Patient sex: M
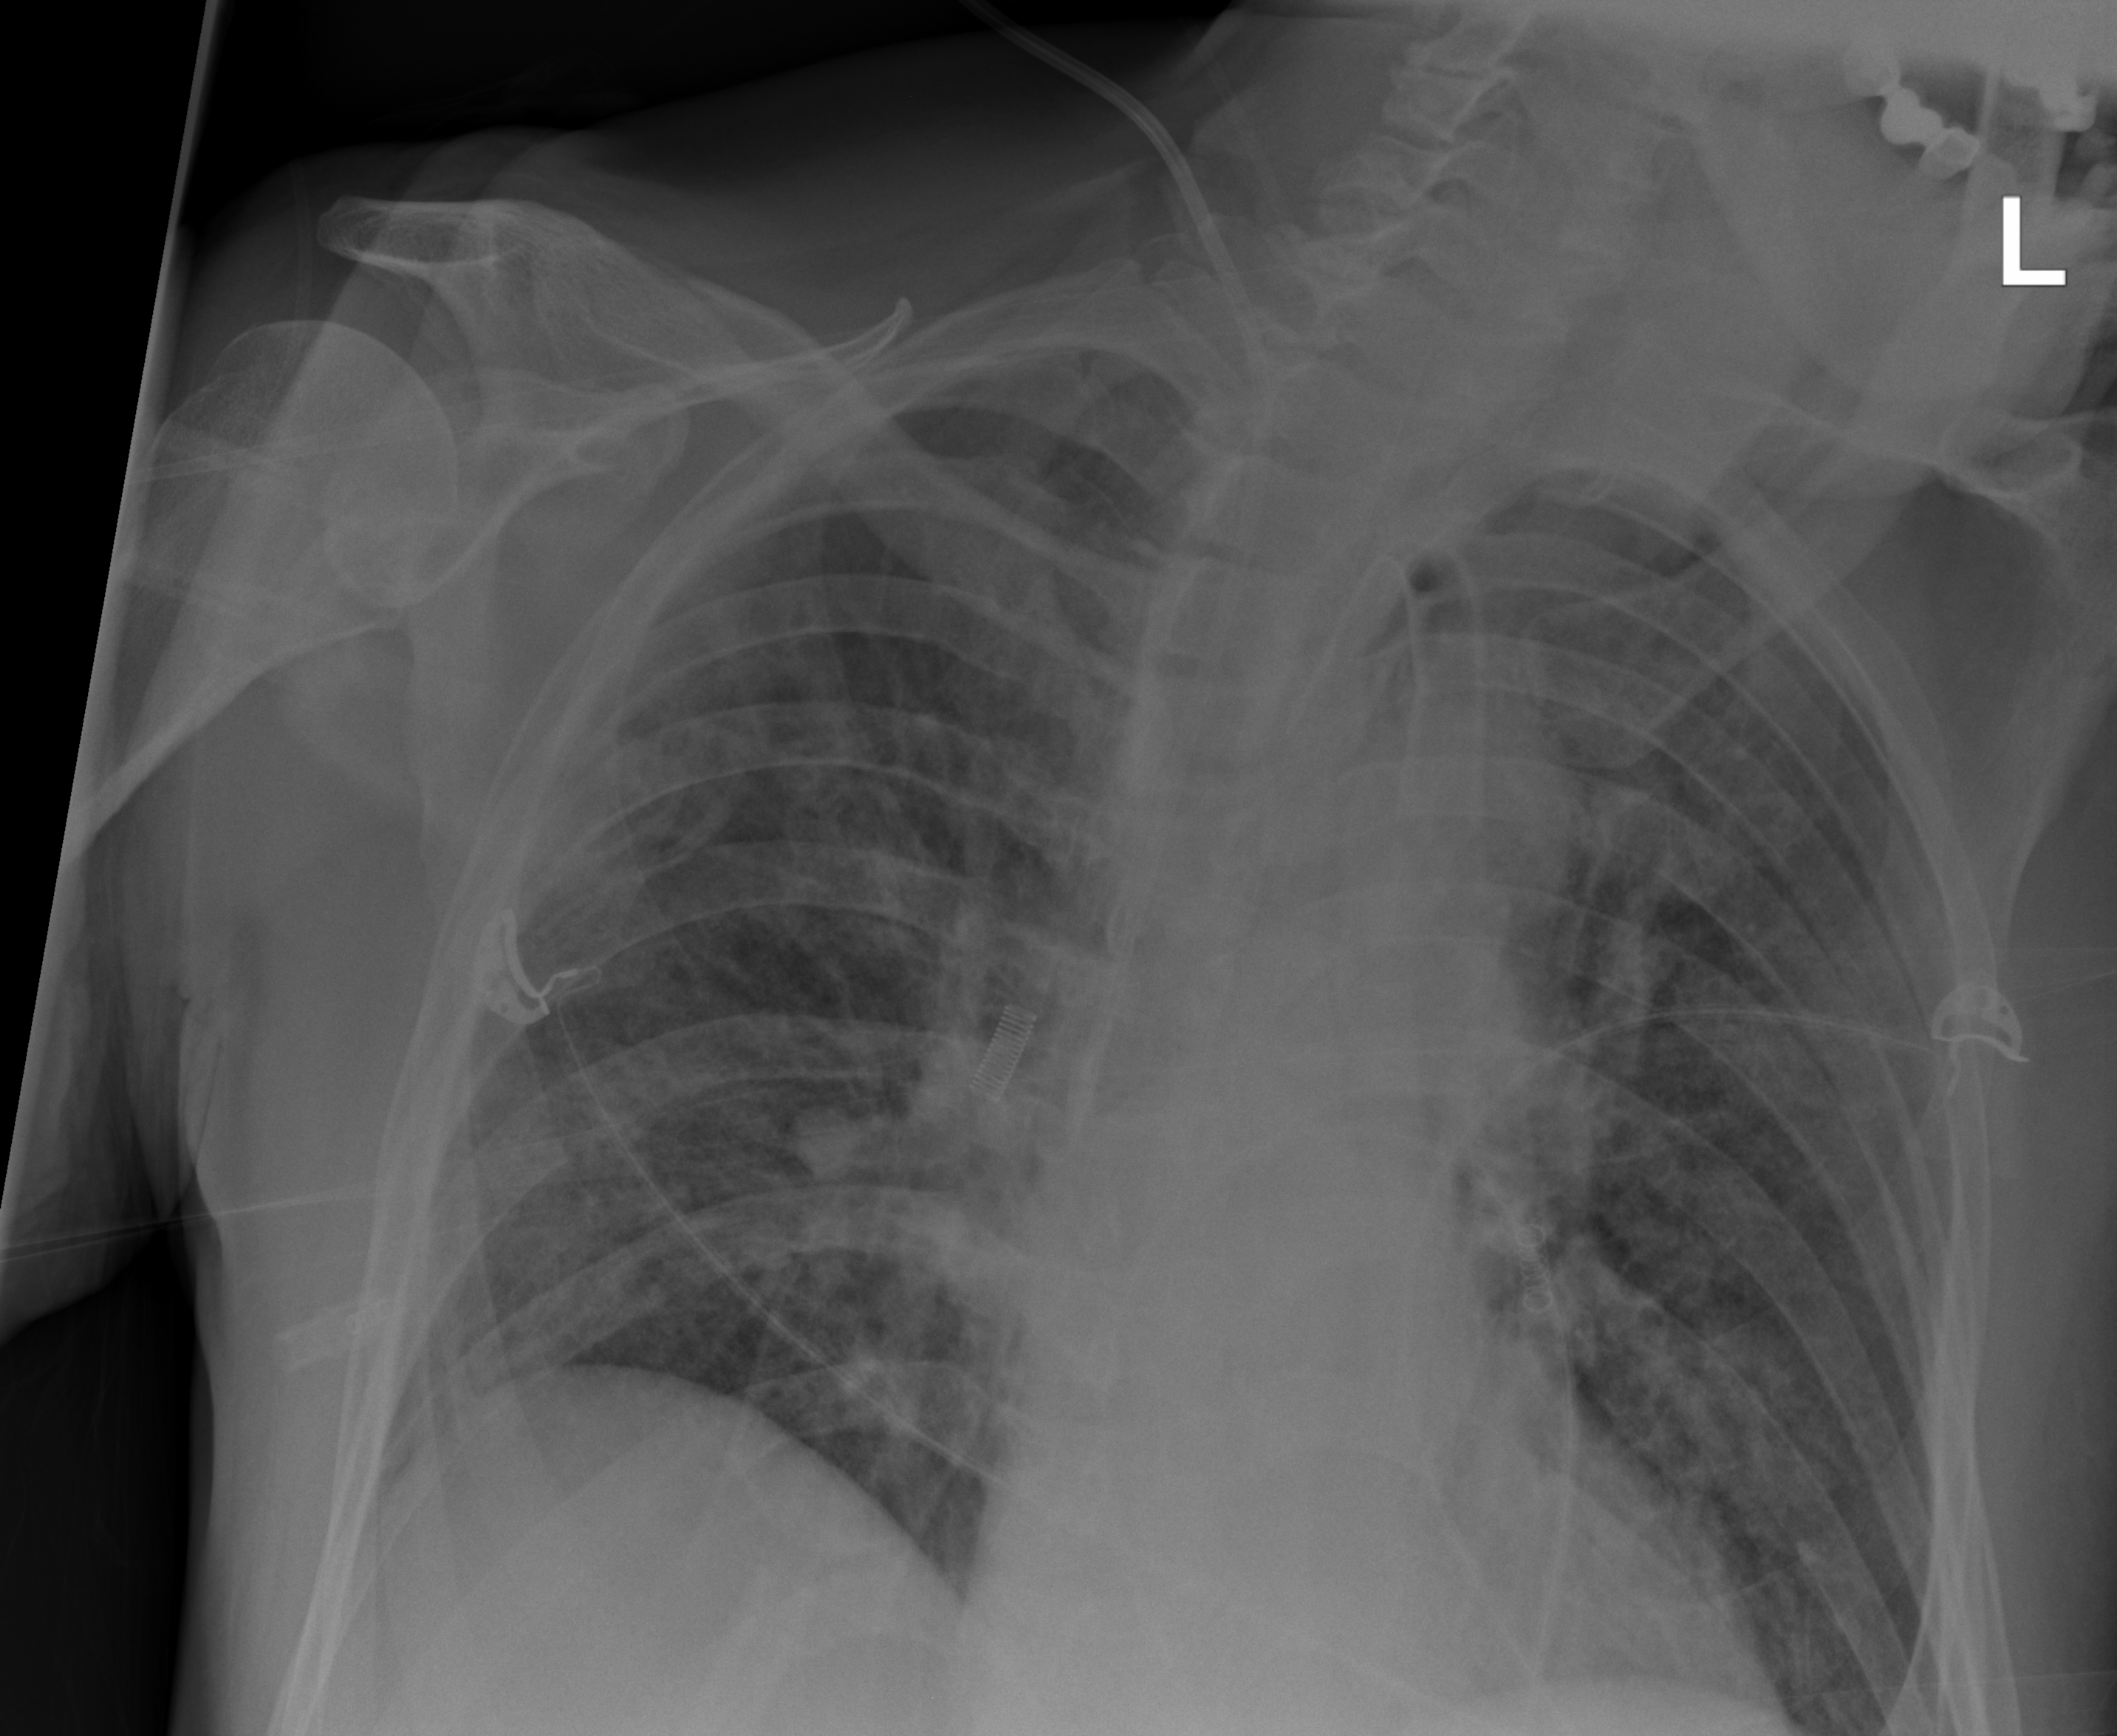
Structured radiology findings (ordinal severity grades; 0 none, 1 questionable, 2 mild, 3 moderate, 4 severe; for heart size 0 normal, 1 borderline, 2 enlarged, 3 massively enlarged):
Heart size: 0
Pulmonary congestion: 2
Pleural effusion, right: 0
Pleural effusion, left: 0
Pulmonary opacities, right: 3
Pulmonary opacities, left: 3
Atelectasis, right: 3
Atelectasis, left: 3